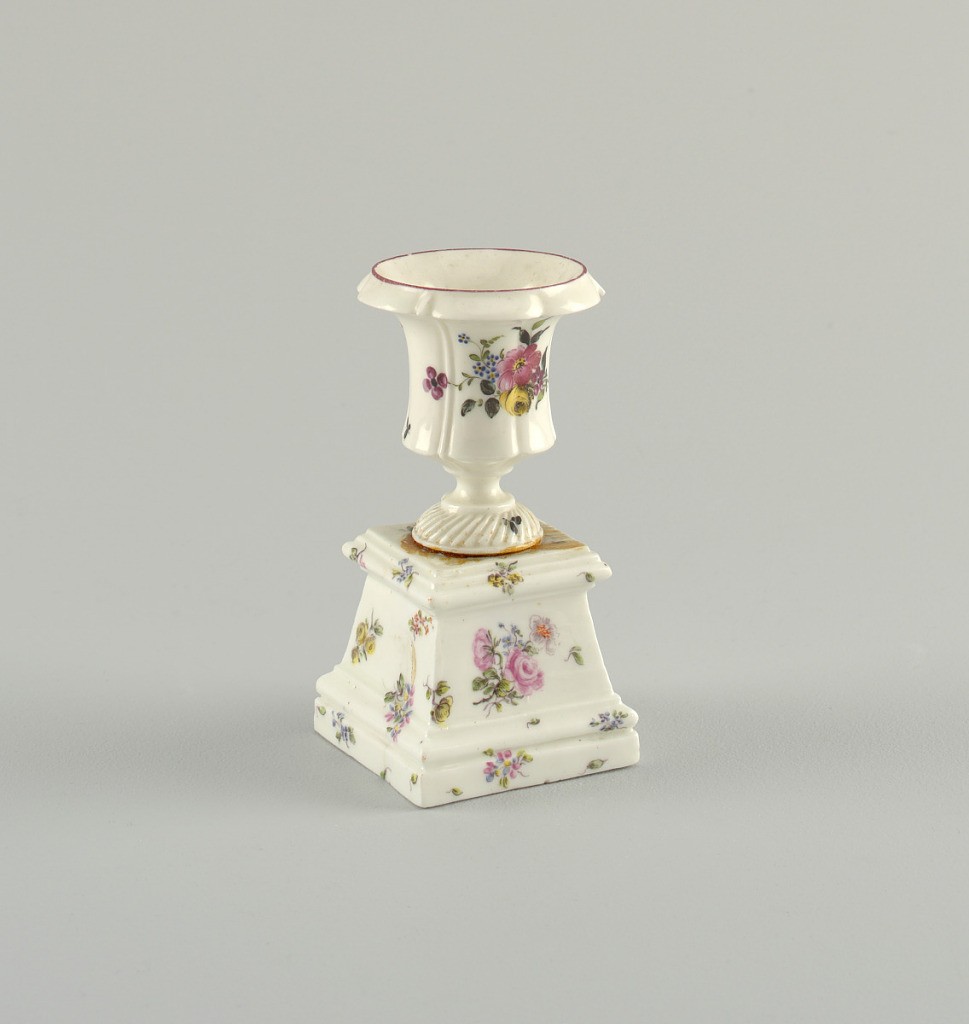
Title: Miniature Vase on Pedestal (One of a Pair)
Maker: Mennecy Porcelain Manufactory, French, active 1735 – 1773
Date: mid-18th century
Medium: soft paste porcelain, vitreous enamel
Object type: vase and pedestal
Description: A, B pair of vases with gadrooned, flaring body on domed base with oblique gadrooning. C, D Square, tapering pedestals with molding at base and upper edge. All four pieces decorated with sprays of flowers in delicate colors. Urns glued to pedestals.